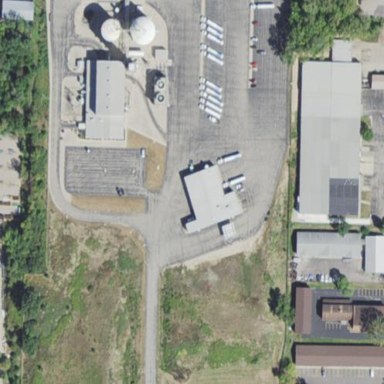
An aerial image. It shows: Industrial area primarily used for gas-related activities.